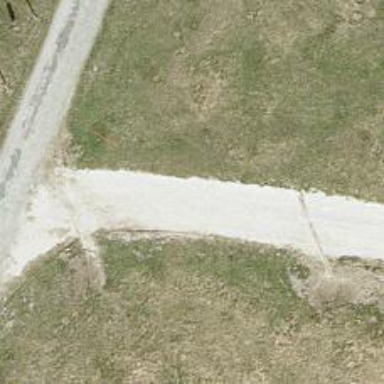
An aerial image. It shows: Track with grade2 tracktype.